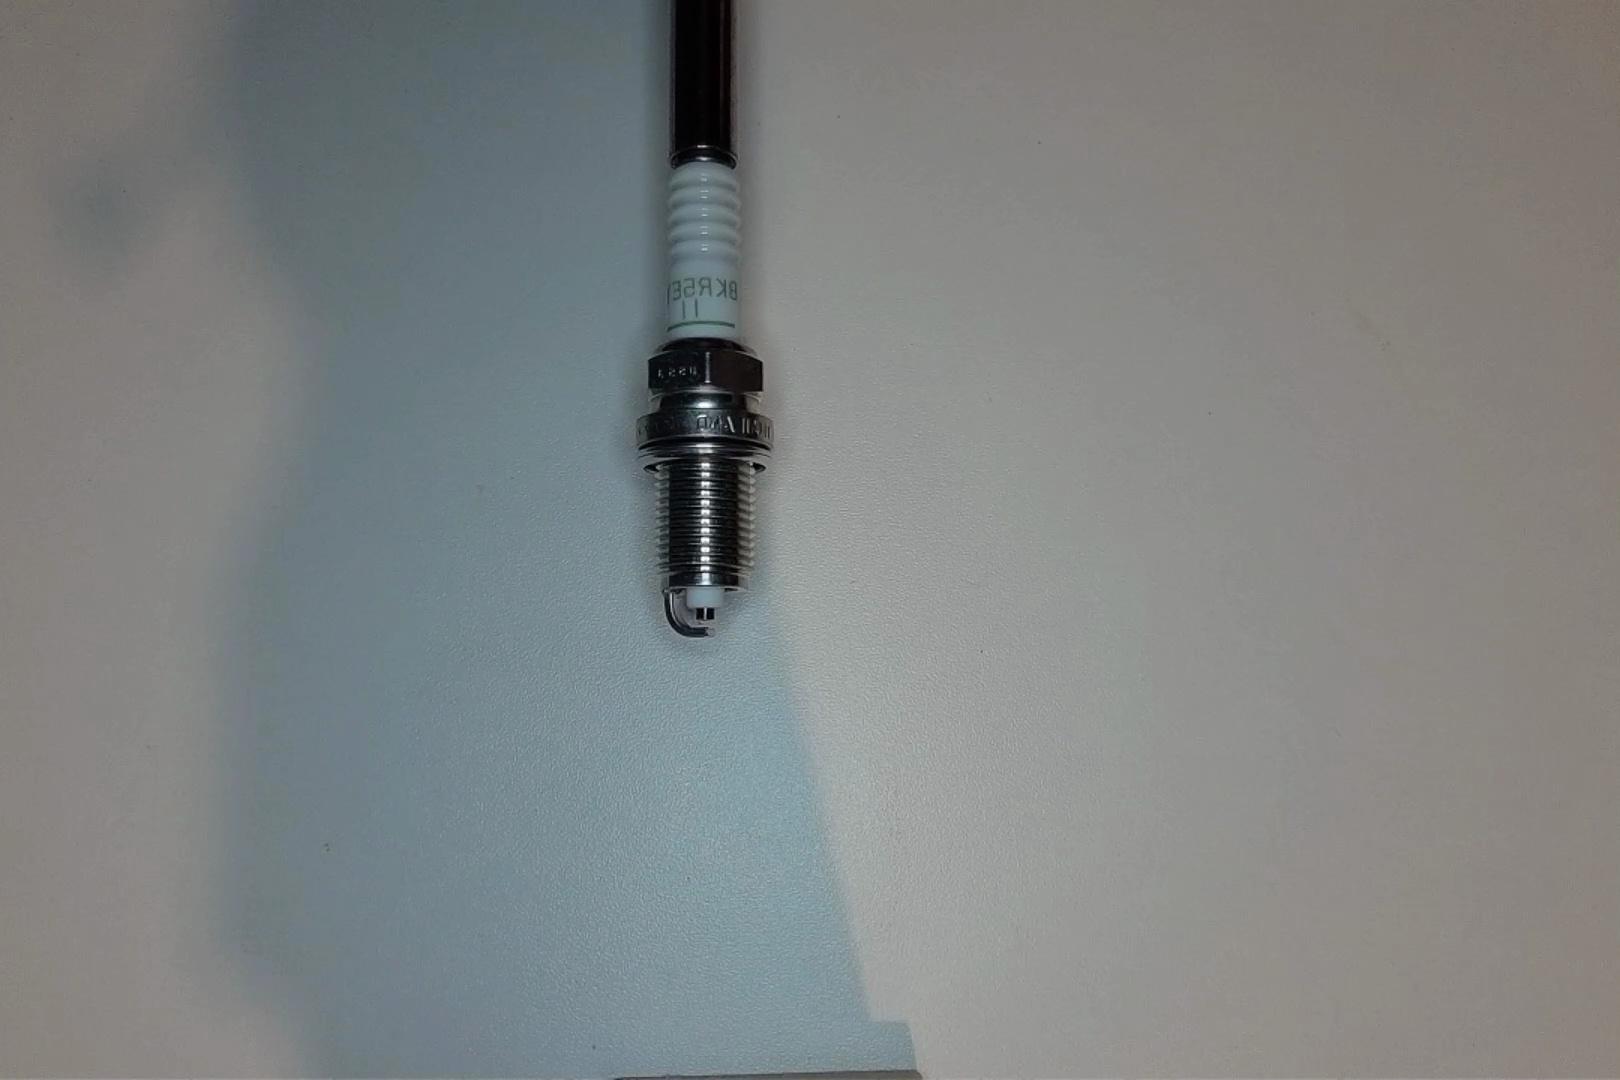
Label: normal